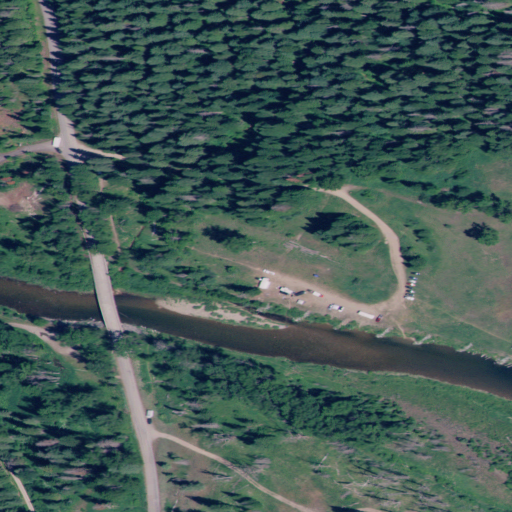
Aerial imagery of plain(s) in Idaho named Big Hank Meadow containing evergreen forest, herbaceous wetlands, woody wetlands, shrub, open water, and open development